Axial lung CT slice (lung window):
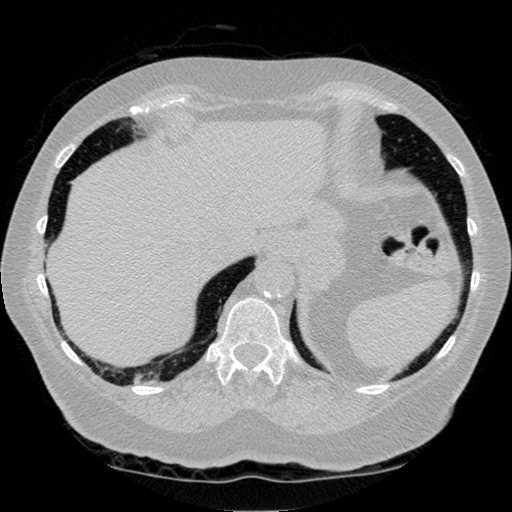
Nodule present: no